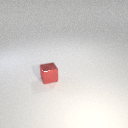
small red metal cube